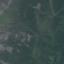
Label: HerbaceousVegetation